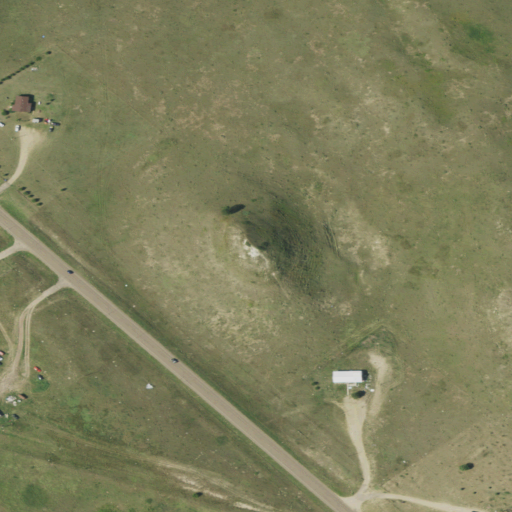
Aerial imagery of mountain in South Dakota named Sugar Loaf Butte containing grassland, open development, and low intensity development